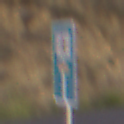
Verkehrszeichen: SackgasseFussgaengerDurchlaessig
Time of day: Dawn
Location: Outdoor (RoadRail)
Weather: Clear
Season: NotSpecified
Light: Natural